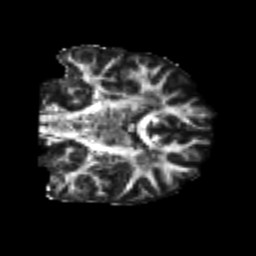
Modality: FA
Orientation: coronal
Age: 22
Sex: male
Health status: healthy
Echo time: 0.074 s